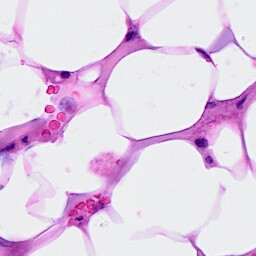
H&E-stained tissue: Breast